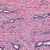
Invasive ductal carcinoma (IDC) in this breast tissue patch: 1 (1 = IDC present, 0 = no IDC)